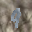
Label: 9